Field crop: maize
Growth stage: 2
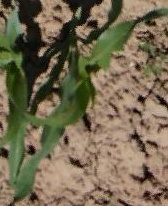
Species: maize